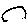
Label: moon